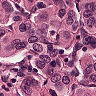
Metastatic tissue present: yes